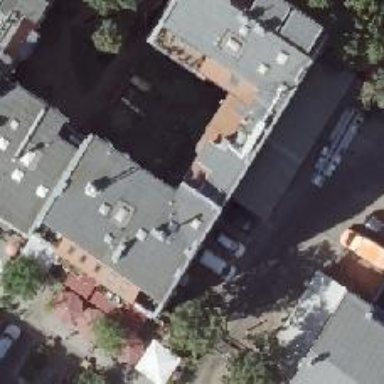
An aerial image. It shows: Kindergarten.